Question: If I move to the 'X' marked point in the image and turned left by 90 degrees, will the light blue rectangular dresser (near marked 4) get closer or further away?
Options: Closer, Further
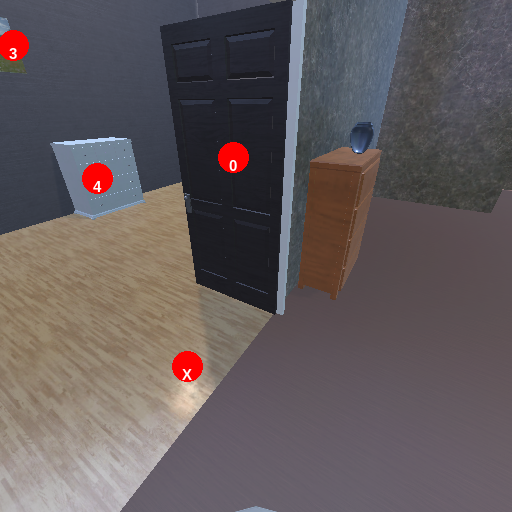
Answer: Closer